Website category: university
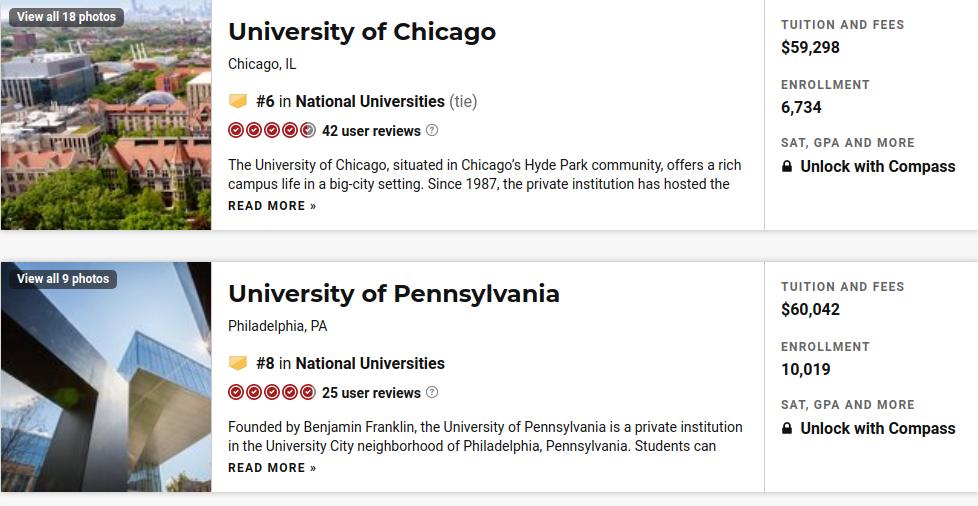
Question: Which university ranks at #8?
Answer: University of Pennsylvania

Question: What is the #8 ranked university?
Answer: University of Pennsylvania

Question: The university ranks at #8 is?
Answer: University of Pennsylvania

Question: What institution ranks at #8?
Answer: University of Pennsylvania